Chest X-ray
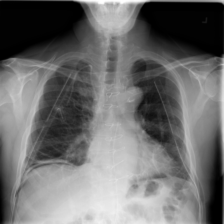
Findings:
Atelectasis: negative
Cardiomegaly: negative
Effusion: negative
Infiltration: negative
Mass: negative
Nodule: negative
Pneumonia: negative
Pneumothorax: negative
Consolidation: negative
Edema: negative
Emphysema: negative
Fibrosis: negative
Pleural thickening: negative
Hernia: negative